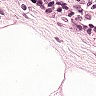
Metastatic tissue present: no